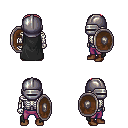
a pixel art fantasy rpg character, male body template, skeleton, black cape, magenta pants, ruby red short mohawk hairstyle, metal helm, brown shoes, shield, four views (front, back, left, right), 2x2 character sprite sheet, small pixel art, hard edges, no anti-aliasing